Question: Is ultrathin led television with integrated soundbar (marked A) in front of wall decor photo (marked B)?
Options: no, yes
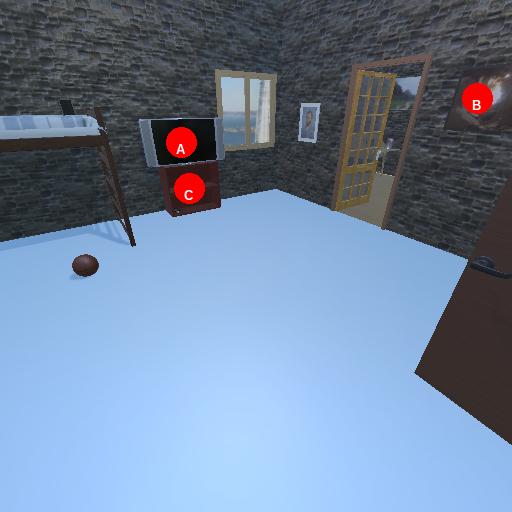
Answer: no